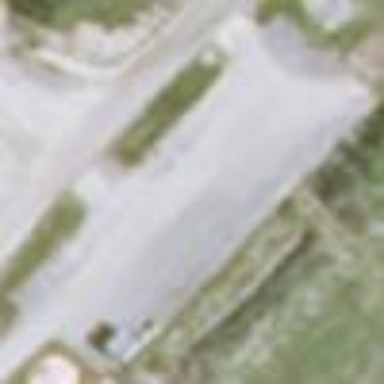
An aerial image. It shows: Parking area with unpaved surface.